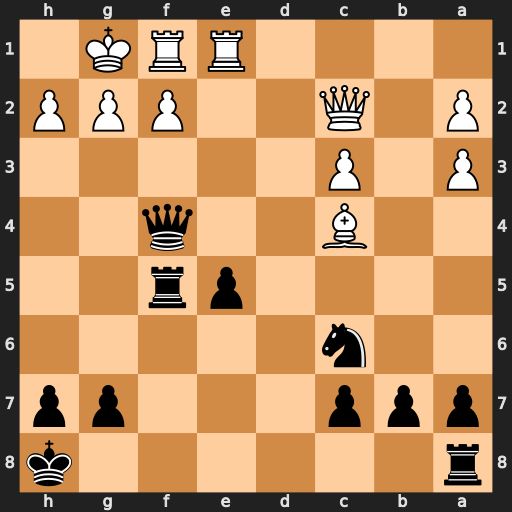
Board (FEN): r6k/ppp3pp/2n5/4pr2/2B2q2/P1P5/P1Q2PPP/4RRK1
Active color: b
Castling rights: -
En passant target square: -
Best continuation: Rh5 h3 Qxc4